Aerial crown-view tile of a tropical tree (Barro Colorado Island, Panama), acquired 20250915:
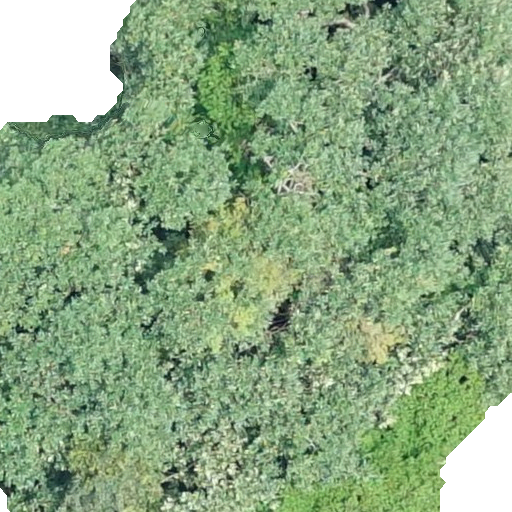
Species: Hieronyma alchorneoides
GBIF accepted scientific name: Hieronyma alchorneoides
Crown area: 494.299 m²